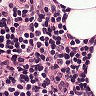
Metastatic tissue present: no